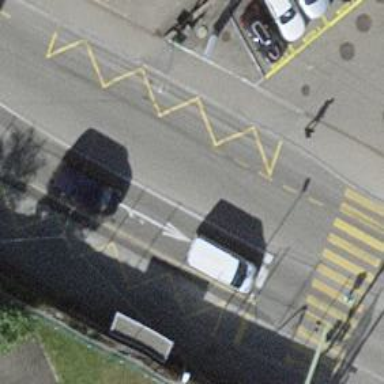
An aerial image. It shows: Bus stop for trolleybuses with designated stop position for public transport.